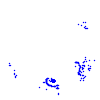
Particle: electron